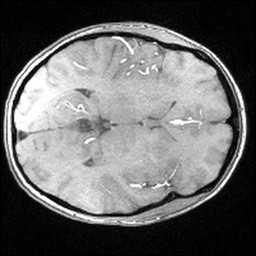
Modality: angio
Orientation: axial
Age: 28
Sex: female
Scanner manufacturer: siemens
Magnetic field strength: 3 T
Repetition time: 0.025 s
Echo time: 0.00334 s